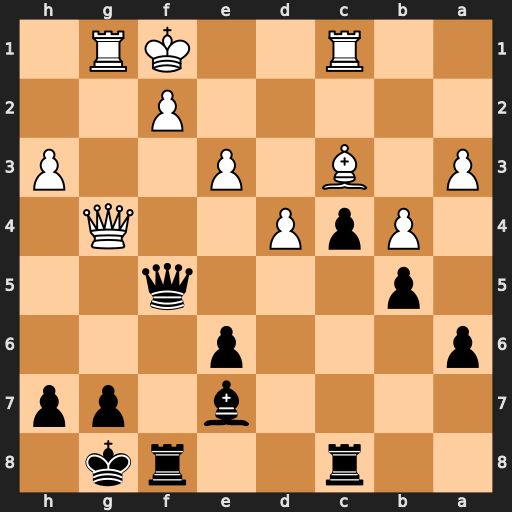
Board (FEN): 2r2rk1/4b1pp/p3p3/1p3q2/1PpP2Q1/P1B1P2P/5P2/2R2KR1
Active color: b
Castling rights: -
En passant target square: -
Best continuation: Qxf2#